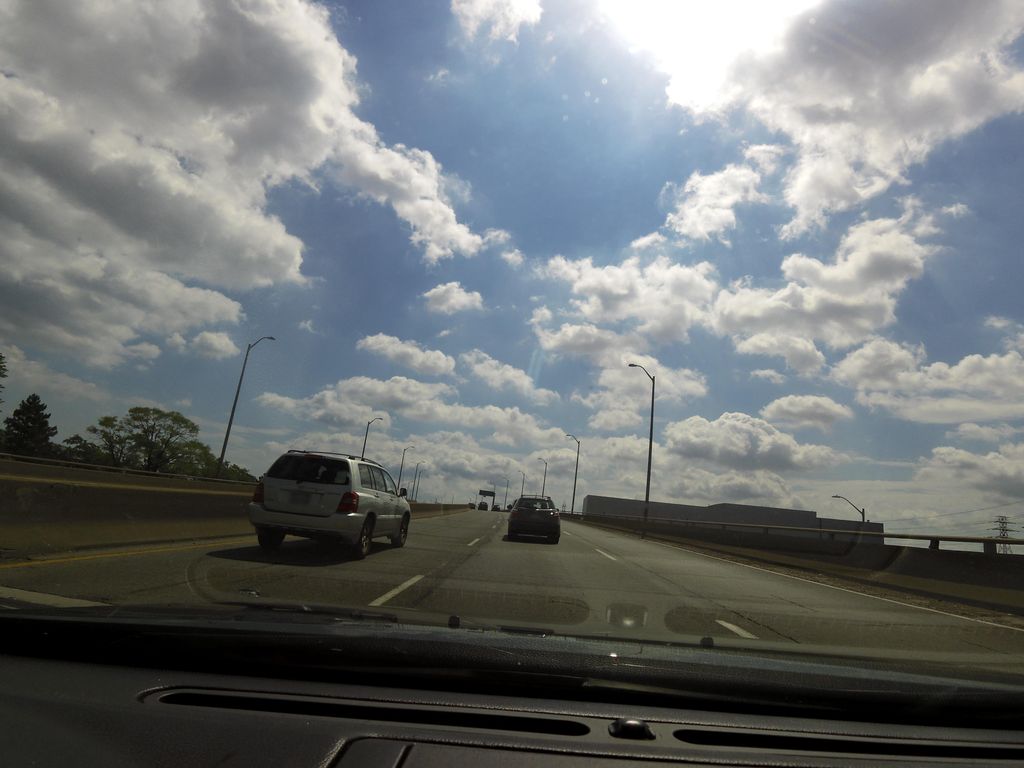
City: hamilton